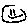
Label: smiley face